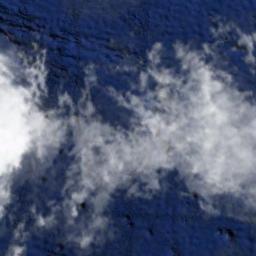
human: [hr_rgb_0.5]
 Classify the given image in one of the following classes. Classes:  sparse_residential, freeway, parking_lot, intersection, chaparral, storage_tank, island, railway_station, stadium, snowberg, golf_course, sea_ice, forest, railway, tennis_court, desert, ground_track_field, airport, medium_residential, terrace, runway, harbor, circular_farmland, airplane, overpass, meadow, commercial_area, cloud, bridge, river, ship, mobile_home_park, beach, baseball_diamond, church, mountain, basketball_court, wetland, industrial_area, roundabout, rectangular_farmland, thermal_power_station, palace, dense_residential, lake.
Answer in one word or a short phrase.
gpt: cloud